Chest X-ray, AP view. Patient: 55 years old, sex M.
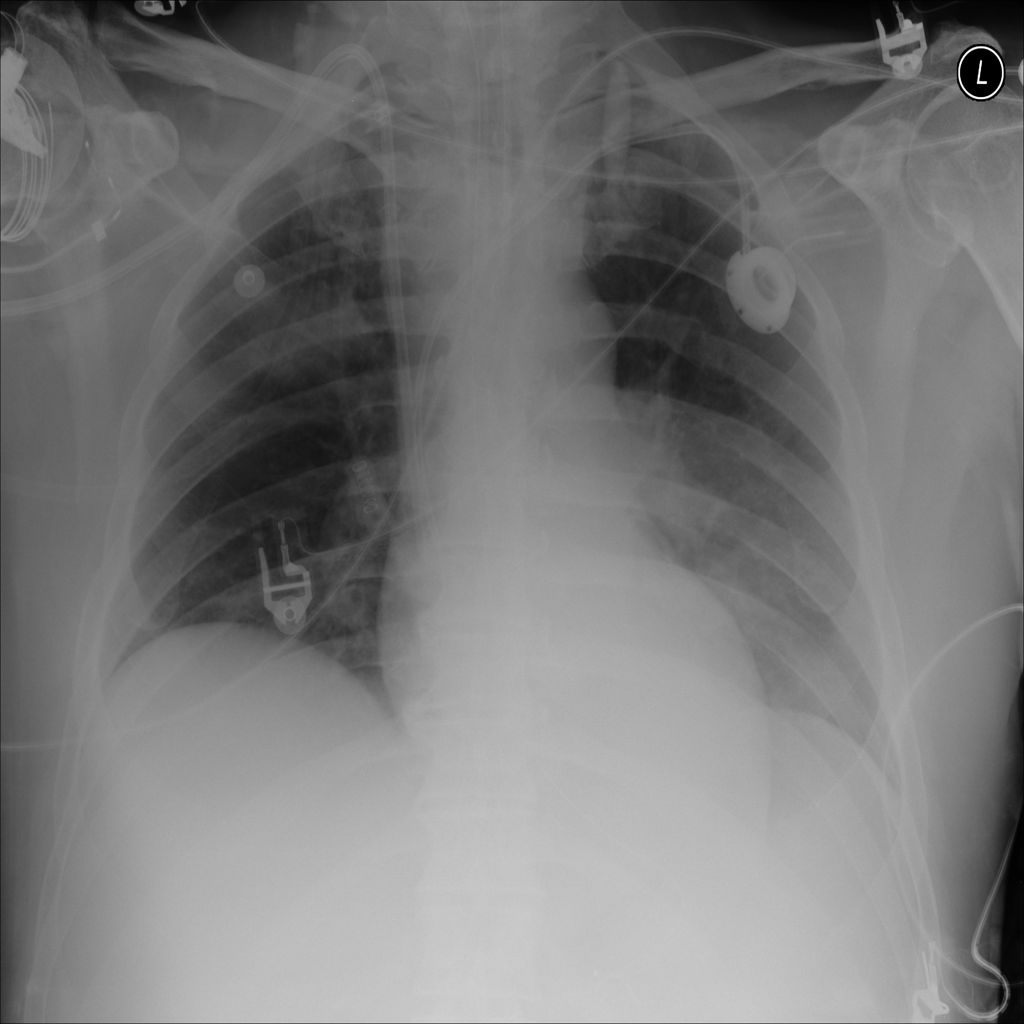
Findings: Atelectasis, Infiltration